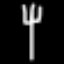
Label: fork